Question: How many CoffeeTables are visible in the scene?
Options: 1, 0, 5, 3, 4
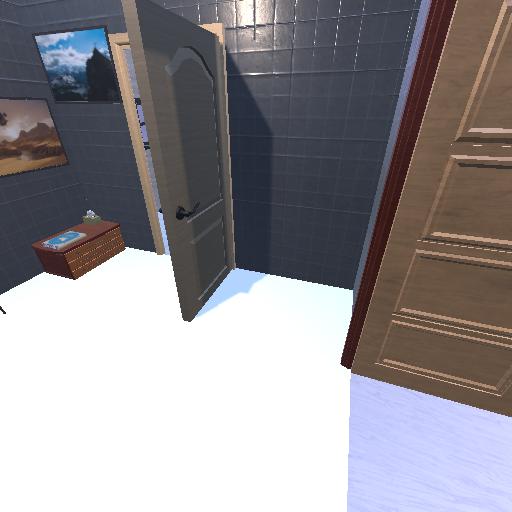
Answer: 1